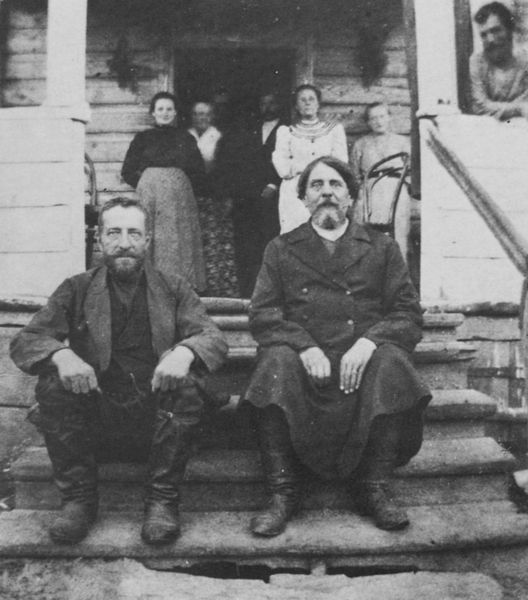
Titel: Diener
Künstler: Russischer Photograph
Schlagwörter: weiß, frauen, sitzen, männer, schwarz, stuhl, porträt, mantel, treppe, geländer, foto, fotografie, oben, eingang, veranda, hinten, stiefel, photo, holzhaus